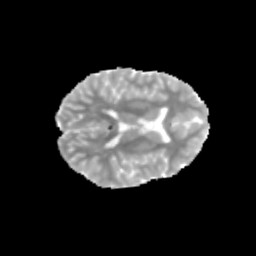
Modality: MD
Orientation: axial
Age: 11
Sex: female
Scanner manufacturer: siemens
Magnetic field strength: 3 T
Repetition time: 3.8 s
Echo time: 0.07 s